Question: I'm working in the Power Query Editor in Power BI.
I have a table called 'Source' where the columns have this order:
'''
| Country | Attribute | 2014 | 2015 | 2016 | 2017 | 2018 | 2019 | 2020 | 2021 |
'''
You can see the table in the image below:

I would like to change the column type to every column from "2014" to "2021".
I know it is possible to do that expressing each column separately using the command:
'''
= Table.TransformColumnTypes(
Source,
{{"2014", type number}, {"2015", type number}, {"2016", type number}, {"2017", type number}, {"2018", type number}, {"2019", type number}, {"2020", type number}, {"2021", type number}}
)
'''
but I would like to set up a command that does that in an automated fashion. I am trying to do something like:
'''
= Table.TransformColumnTypes(
Source,
each( {List.Range(Table.ColumnNames(Source), 2, List.Count(Table.ColumnNames(Source)) as number),
type number} )
)
'''
So I am trying to repeat the command 'Table.TransformColumnTypes' for "each" value of:
'''
List.Range(Table.ColumnNames(Source), 2, List.Count(Table.ColumnNames(Source)) as number)
'''
that basically select every column header name in the range from the third column to the last one.
I tried to write it down in many ways, using also '$(...).each(function(...))' or using other 'list.' functions but none of them seems to work.
What can I do?
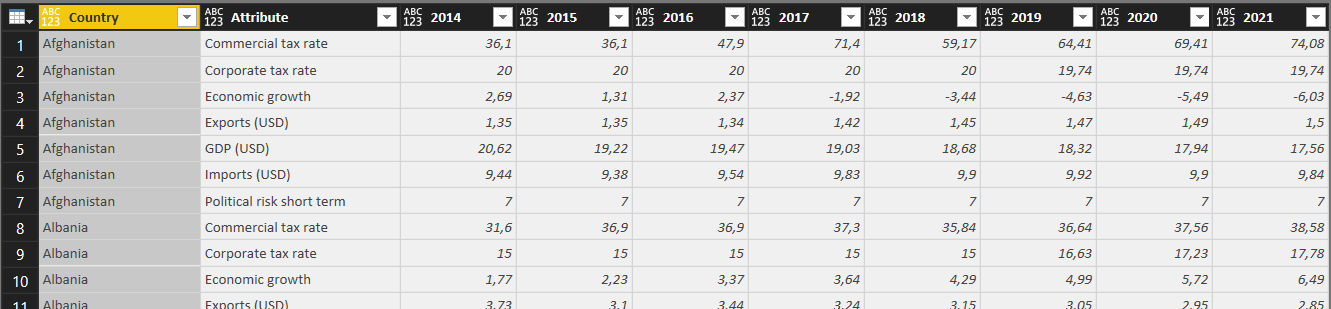
Answer: You're on the right track with the 'Table.ColumnNames' function.
Give this a try:
'''
= Table.TransformColumnTypes(
Source,
List.Transform(
List.RemoveFirstN(
Table.ColumnNames(Source),
2
),
each {_, type number}
)
)
'''
The 'List.RemoveFirstN' function removes the first 'N = 2' columns from your list of column names and then you change each remaining column to 'type number'.